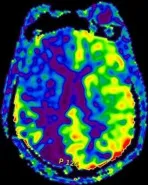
Associated with a large hypoperfusion in the right hemisphere.
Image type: radiology (mri)